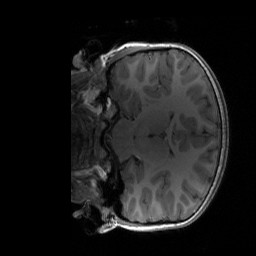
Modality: T1w
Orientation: coronal
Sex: female
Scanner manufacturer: siemens
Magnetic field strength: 3 T
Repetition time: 1.9 s
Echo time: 0.00243 s